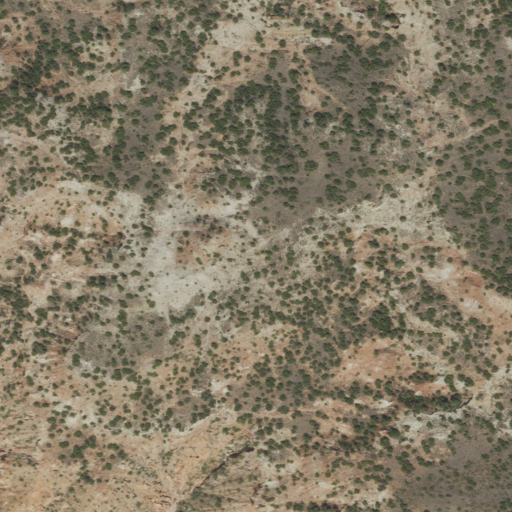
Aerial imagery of mountain in Texas named Timber Mesa containing shrub and grassland